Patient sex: F
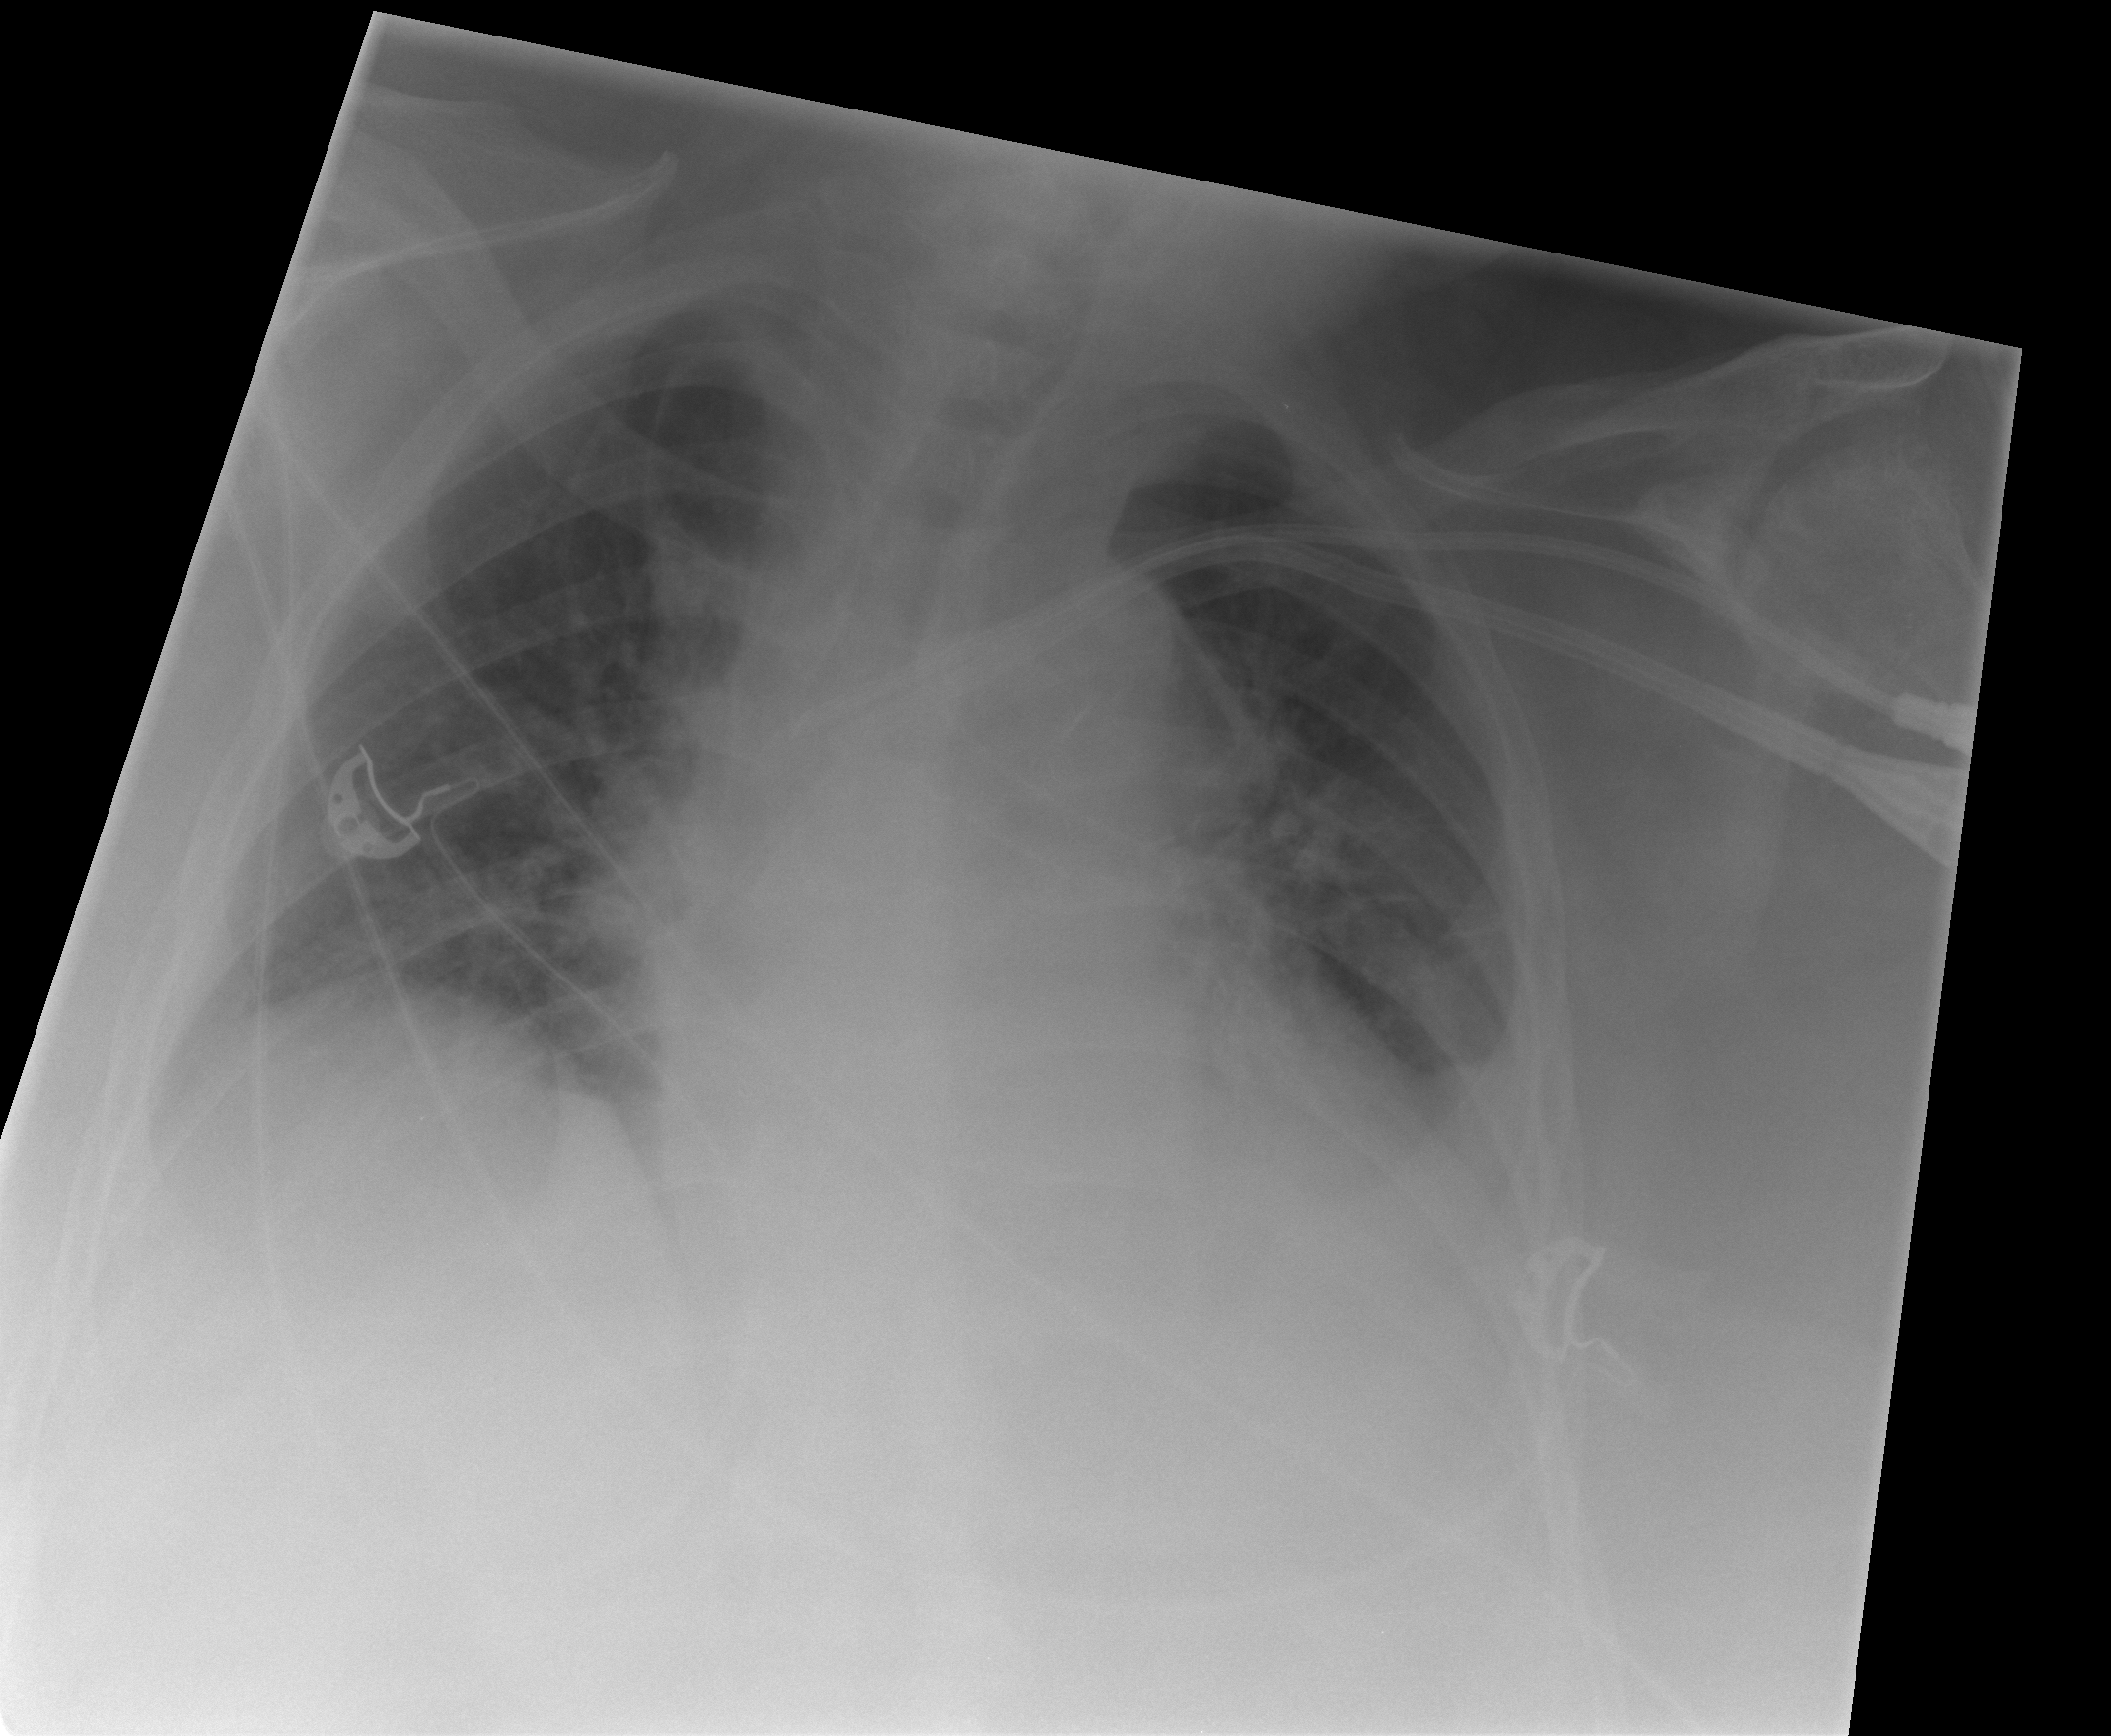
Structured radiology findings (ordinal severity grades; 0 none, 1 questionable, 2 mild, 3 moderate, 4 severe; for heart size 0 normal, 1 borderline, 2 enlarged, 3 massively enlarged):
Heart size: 0
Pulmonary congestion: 0
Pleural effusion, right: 0
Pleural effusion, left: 2
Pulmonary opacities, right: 0
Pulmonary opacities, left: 0
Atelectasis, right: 1
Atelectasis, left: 2